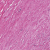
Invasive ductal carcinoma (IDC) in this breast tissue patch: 0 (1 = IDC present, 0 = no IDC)